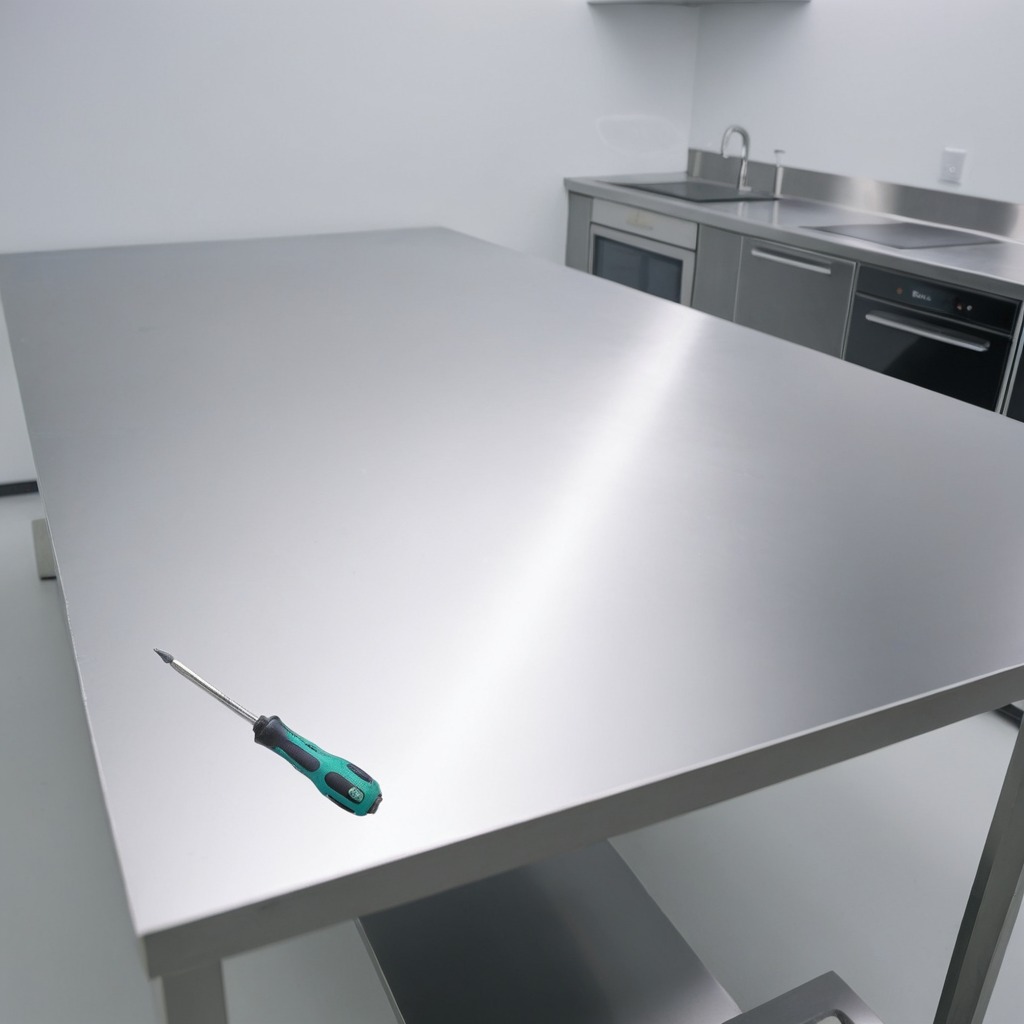
A screwdriver is lying on the stainless steel table in a high-end prototyping lab.